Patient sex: M
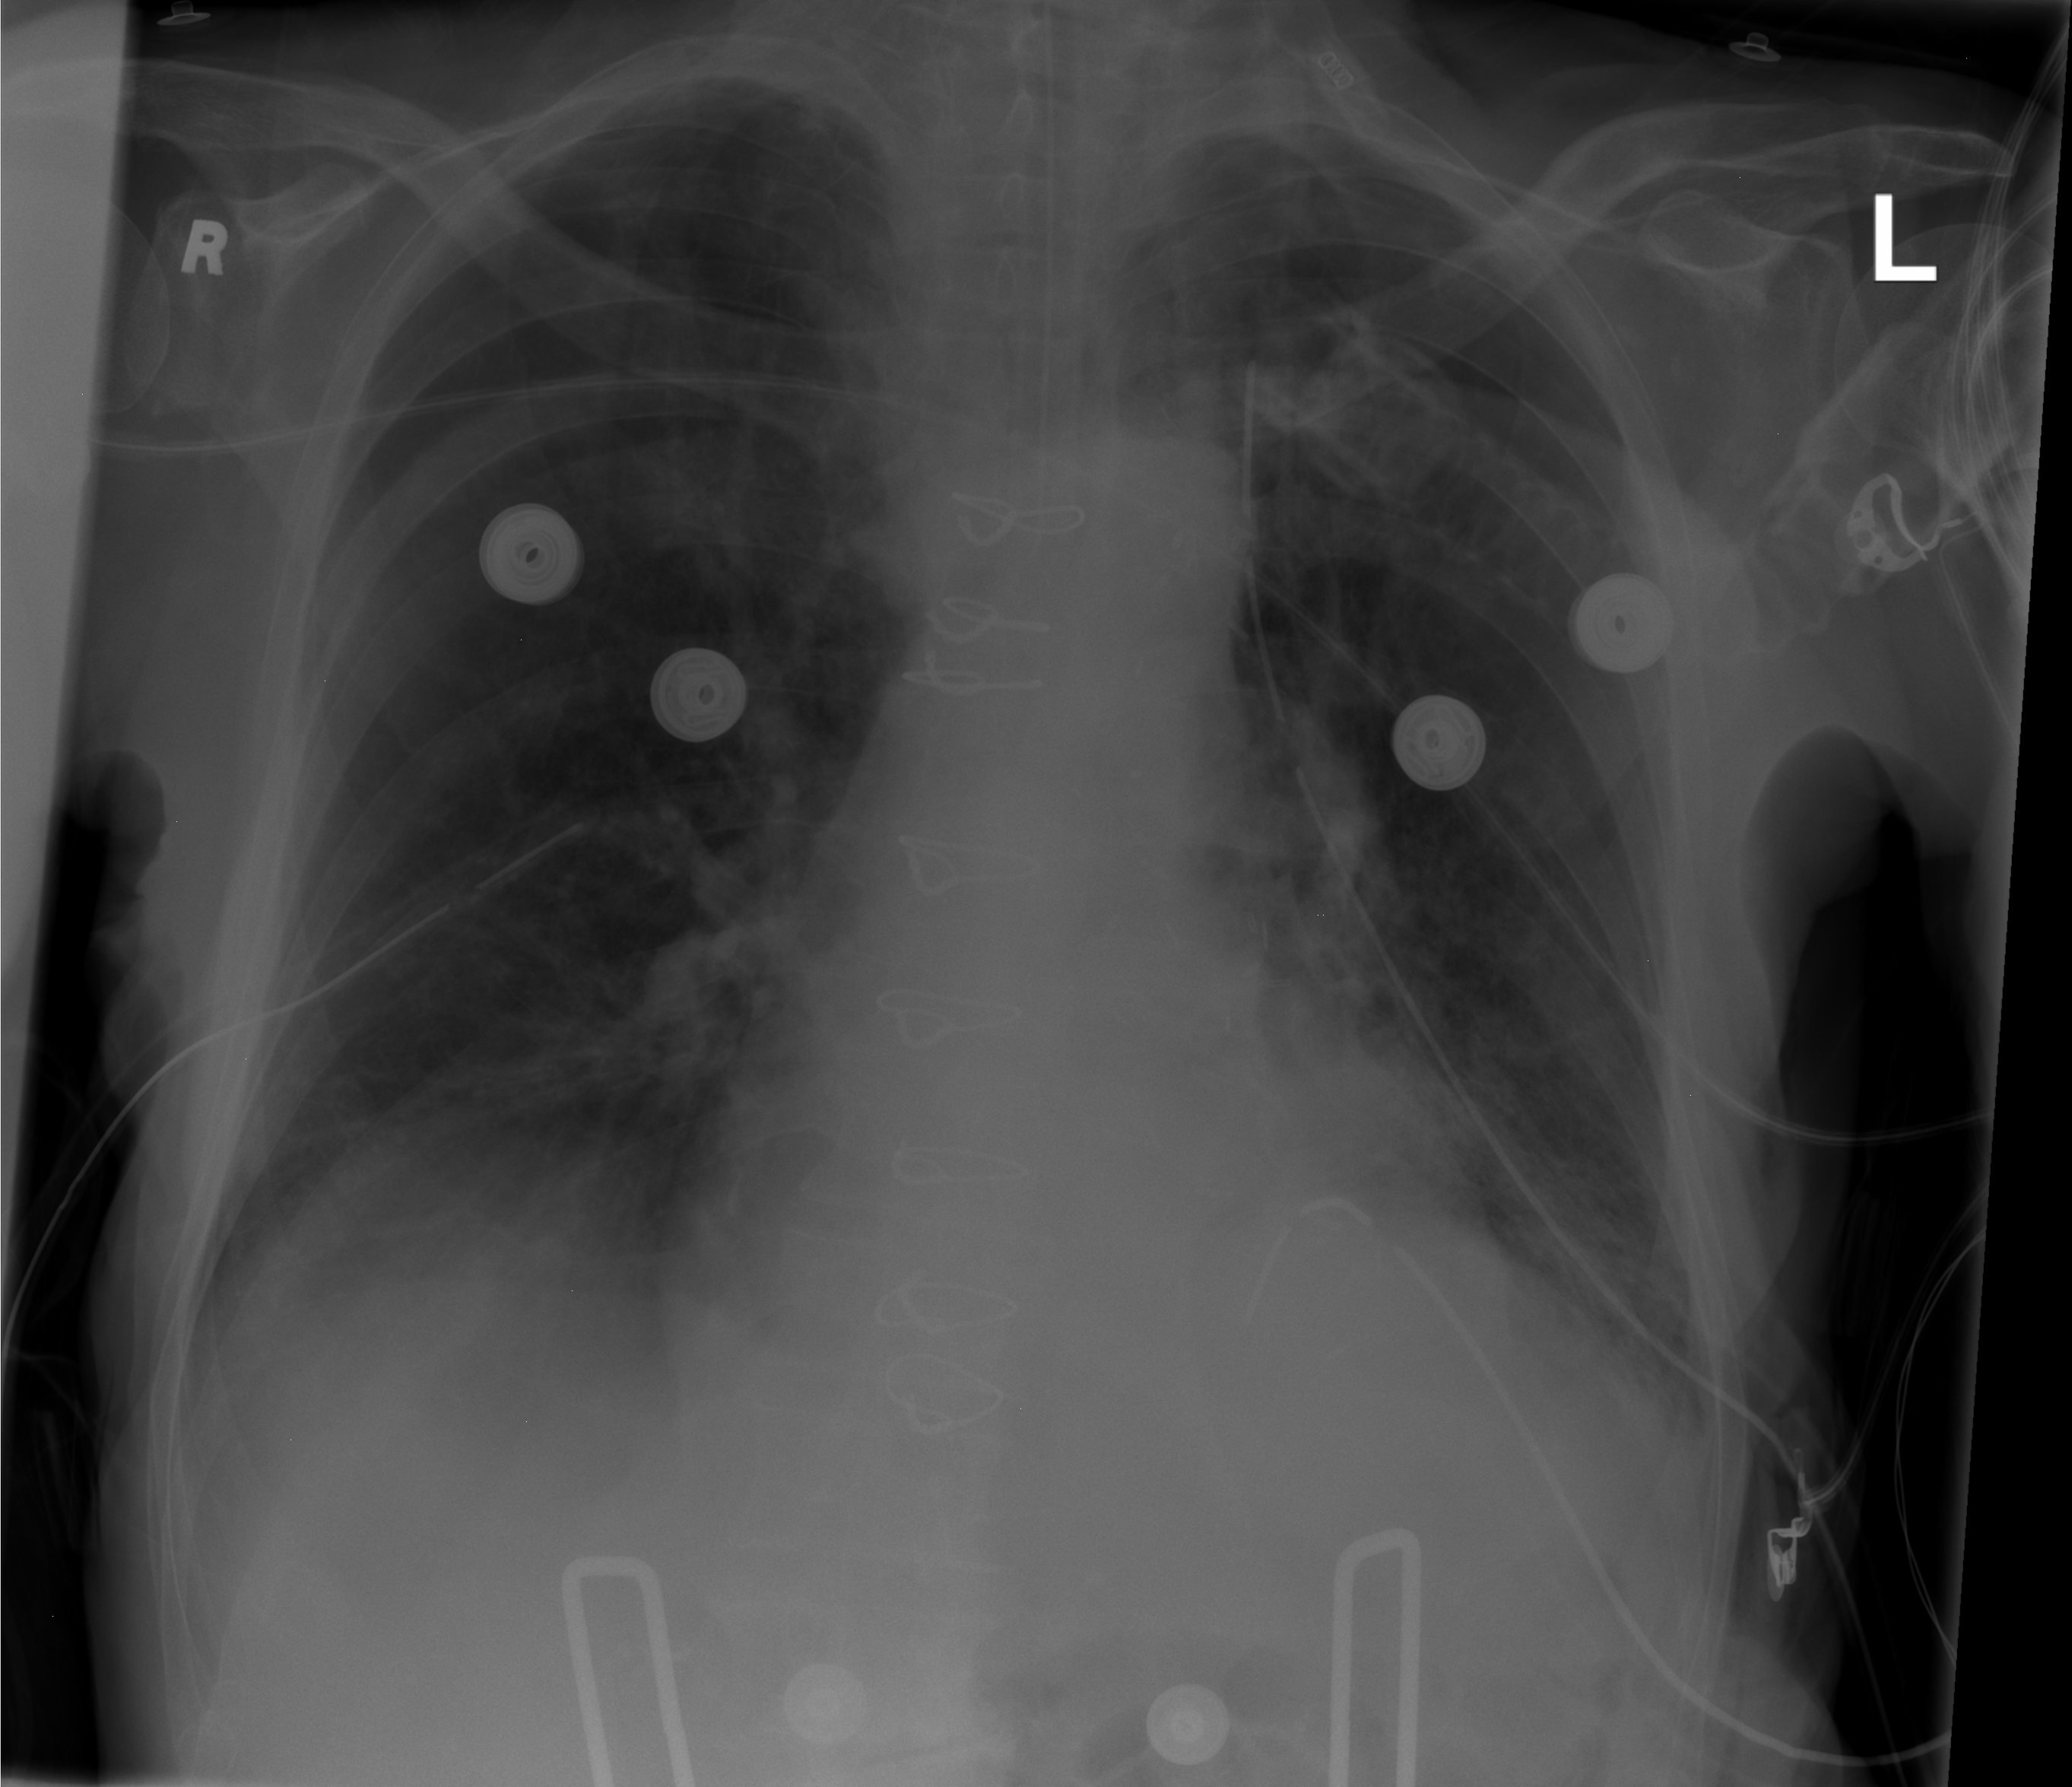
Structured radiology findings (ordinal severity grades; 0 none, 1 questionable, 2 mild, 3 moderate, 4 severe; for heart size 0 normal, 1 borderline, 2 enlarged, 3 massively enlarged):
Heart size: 0
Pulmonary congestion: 0
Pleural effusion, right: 0
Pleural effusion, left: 1
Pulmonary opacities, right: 0
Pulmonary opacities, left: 0
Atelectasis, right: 1
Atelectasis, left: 1